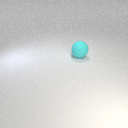
large cyan rubber sphere